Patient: sex M, age 61
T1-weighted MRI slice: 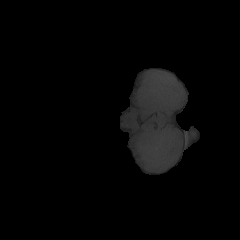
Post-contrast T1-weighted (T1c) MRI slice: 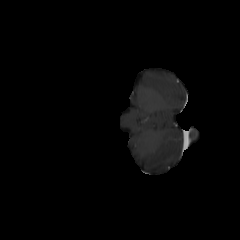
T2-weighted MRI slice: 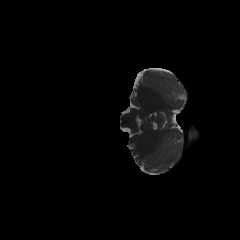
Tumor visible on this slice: no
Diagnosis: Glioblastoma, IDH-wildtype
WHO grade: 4